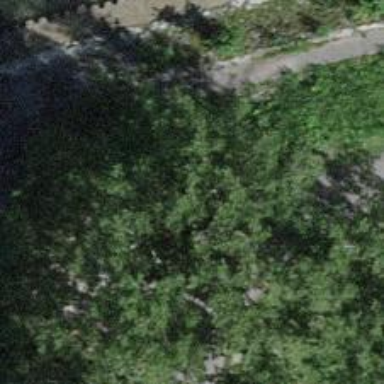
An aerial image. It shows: Park with broadleaved deciduous trees.